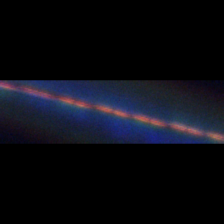
Taxon: Psuedo-nitzschia
Group: Diatoms